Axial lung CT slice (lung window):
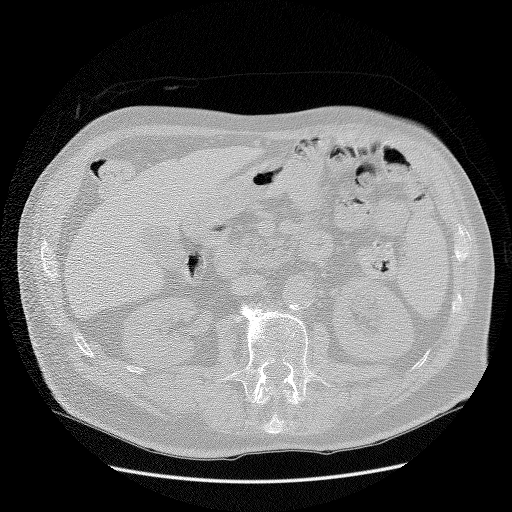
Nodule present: no